Question: For the current project I am working, I need to pull data from 2 different databases - SQL Server and Teradata. I am using R-Studio for compilation of my queries and R-scripts
I am using the following packages:
RODBC,
RJDBC,
rJava,
The problem I am facing is: The SQL Server is a 64 bit ODBC connection and Teradata is a 32 bit ODBC connection. If I install 32 bit version of R, I am not able to connect to SQL Server and if I install 64 bit version of R, RJDBC and rJava are not compatible and I am not able to connect to Teradata.
Any help on how I could connect to both the data bases simultaneously is greatly appreciated!!!
R version: 3.1.1
R-Studio version: 0.98.1074
Thanks!
I am able to switch between architectures from Tools-> Global Options in R-Studio.

But to take effect, it is asking me to restart R. By restarting R, I loosing all my instances and objects that were loaded previously in different architecture. Any workaround?
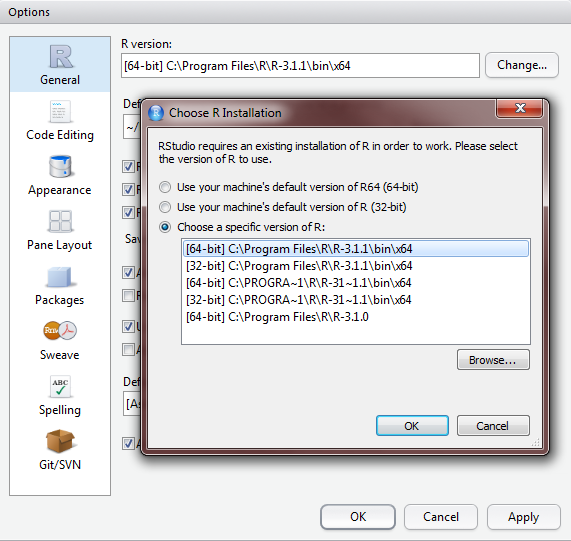
Answer: A quick and dirty method would be to start multiple R sessions of the regular R GUI one 64-bit and one 32-bit (or make RStudio one version and open the other in the regular R GUI), then pass objects and instances using 'save' and 'load':
Tested on 32 and 64 bit versions of R 3.1.1
On 64-bit R
'''
> data(iris)
> foo.df <- iris[,1:3]
> save(list = ls(all = TRUE), file = ".RData64bit")
'''
On 32-bit R
'''
> local({
+ load(".RData64bit") # load the image
+ ls() # list the loaded objects
+ })
[1] "foo.df" "iris" "rLibraryLocation" "toInstall"
[5] "wantedPackages"
> load(".RData64bit") # execute the load in the R environment, objects now available
> summary(foo.df)
Sepal.Length Sepal.Width Petal.Length
Min. :4.300 Min. :2.000 Min. :1.000
1st Qu.:5.100 1st Qu.:2.800 1st Qu.:1.600
Median :5.800 Median :3.000 Median :4.350
Mean :5.843 Mean :3.057 Mean :3.758
3rd Qu.:6.400 3rd Qu.:3.300 3rd Qu.:5.100
Max. :7.900 Max. :4.400 Max. :6.900
'''